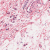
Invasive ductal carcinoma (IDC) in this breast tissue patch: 0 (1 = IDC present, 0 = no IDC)